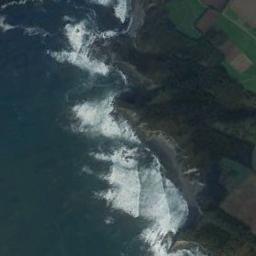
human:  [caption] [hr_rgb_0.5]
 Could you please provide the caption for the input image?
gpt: The type of beach is rocky coast and the farmland is on the beach .

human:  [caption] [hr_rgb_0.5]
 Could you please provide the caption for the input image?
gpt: The beach is empty .

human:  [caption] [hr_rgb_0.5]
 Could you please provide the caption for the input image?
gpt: The waves gently beat the farmlands on the shore .

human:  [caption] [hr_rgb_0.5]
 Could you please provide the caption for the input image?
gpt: Blue water and dark lands and fields .

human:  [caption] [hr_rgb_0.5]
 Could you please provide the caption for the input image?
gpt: The grass is beside the beach .